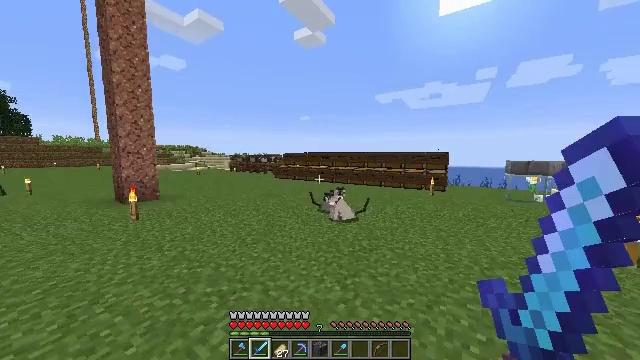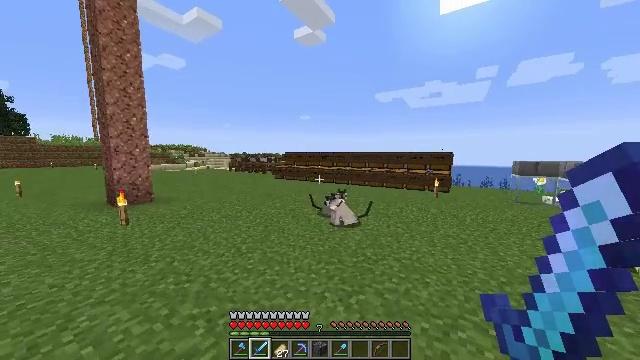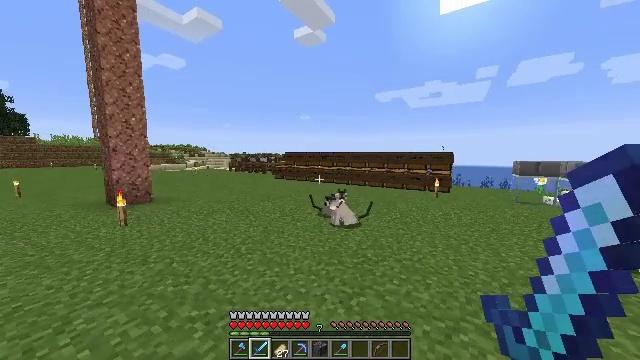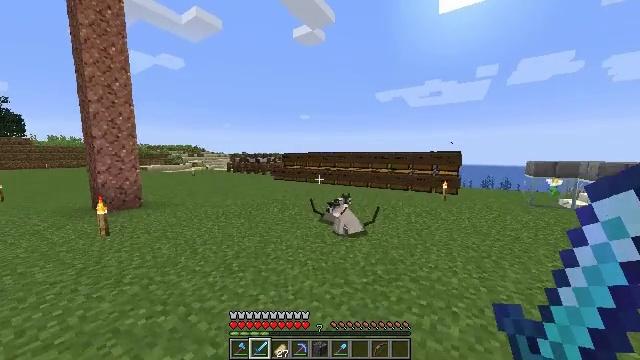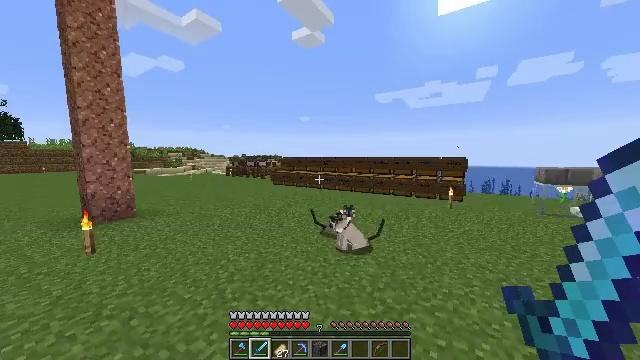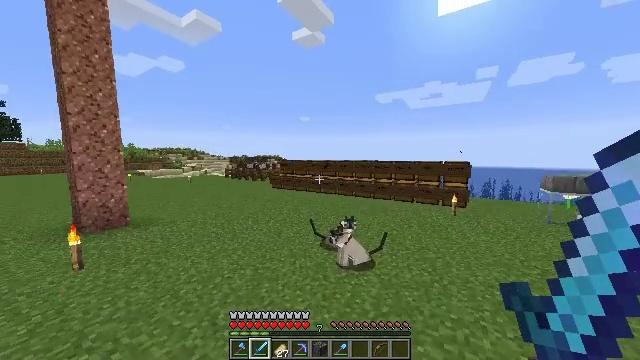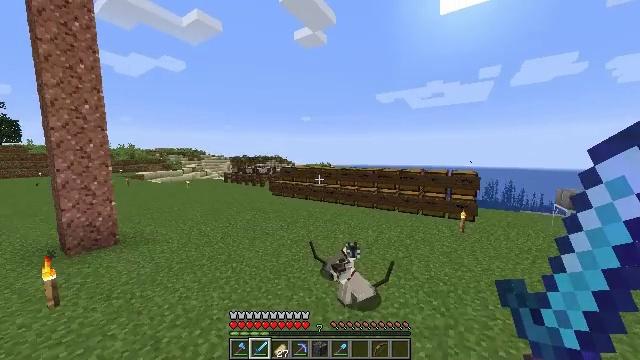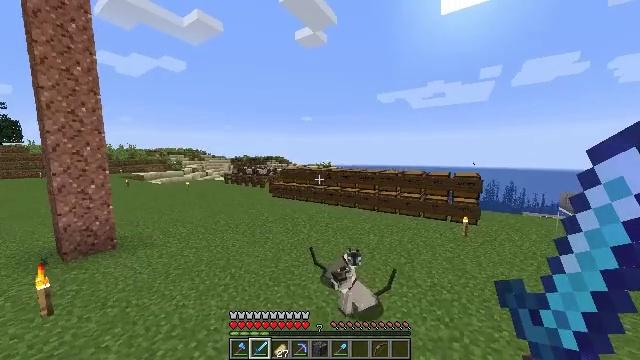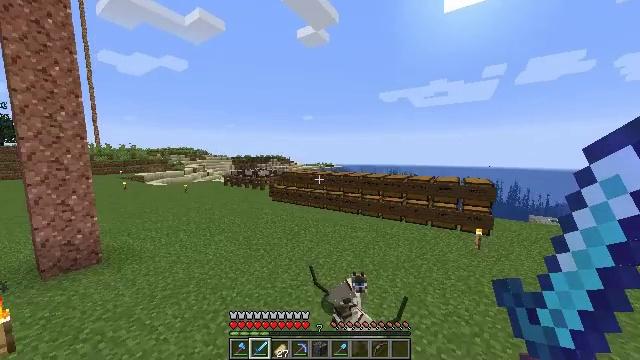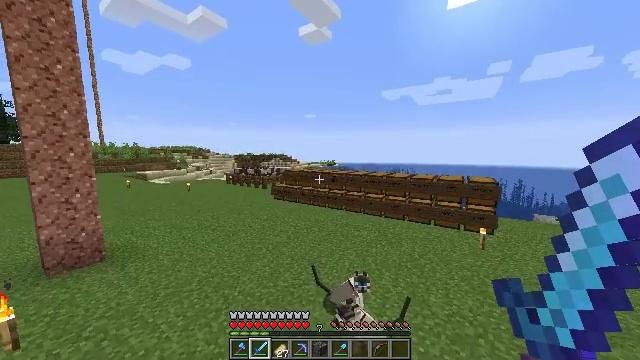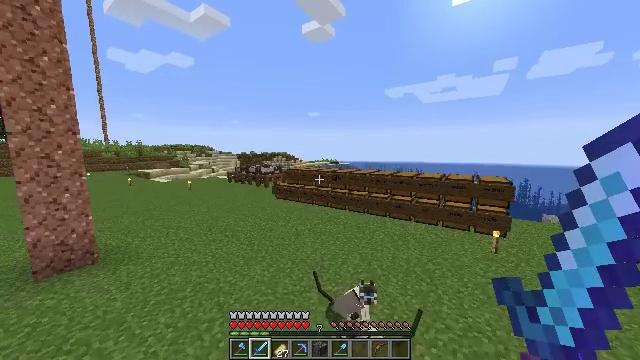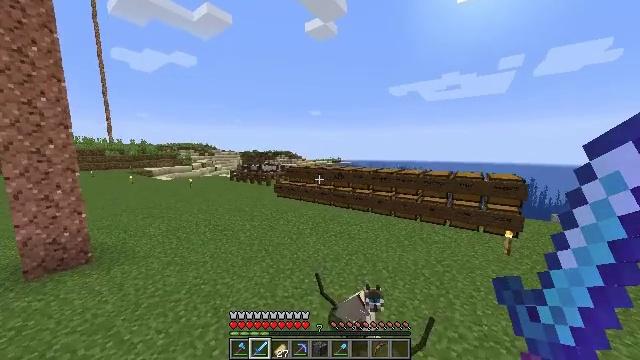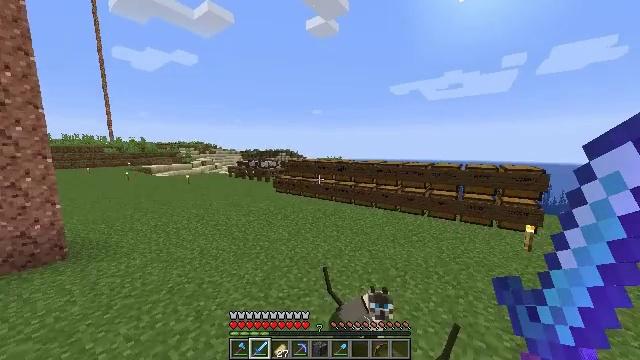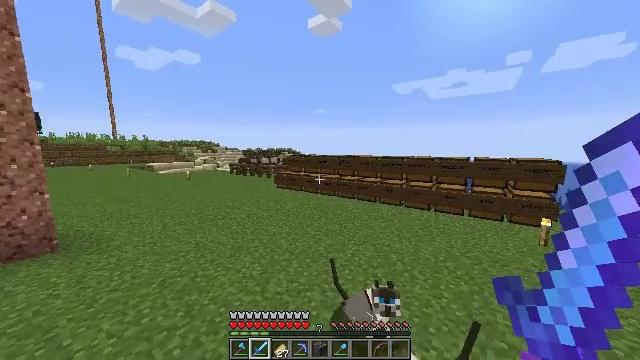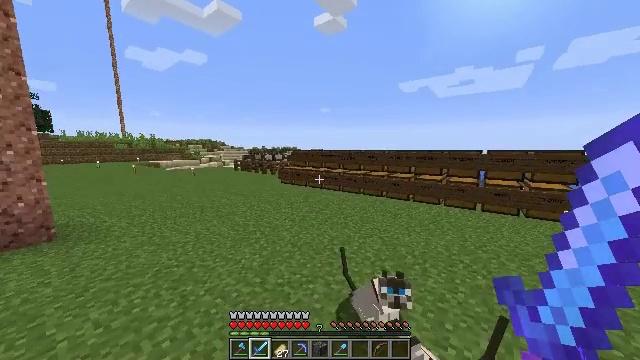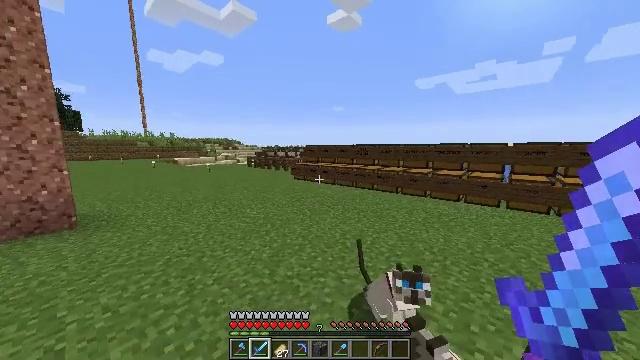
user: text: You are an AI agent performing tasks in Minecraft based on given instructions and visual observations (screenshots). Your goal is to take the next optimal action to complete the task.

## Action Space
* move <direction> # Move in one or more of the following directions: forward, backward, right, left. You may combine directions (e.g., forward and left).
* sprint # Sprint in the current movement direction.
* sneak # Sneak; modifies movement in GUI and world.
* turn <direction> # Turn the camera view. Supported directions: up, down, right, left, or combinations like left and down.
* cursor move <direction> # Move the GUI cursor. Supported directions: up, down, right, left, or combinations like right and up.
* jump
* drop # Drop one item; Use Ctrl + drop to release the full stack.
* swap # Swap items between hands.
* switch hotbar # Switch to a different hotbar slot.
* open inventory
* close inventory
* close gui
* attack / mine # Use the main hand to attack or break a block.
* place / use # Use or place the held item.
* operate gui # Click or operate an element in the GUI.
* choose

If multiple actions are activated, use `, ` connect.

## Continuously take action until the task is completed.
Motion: motion action
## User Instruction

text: Open the crafting table and craft an iron trapdoor with ingots.
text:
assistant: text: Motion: move forward
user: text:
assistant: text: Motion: move forward
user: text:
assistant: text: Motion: move forward
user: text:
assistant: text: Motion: move forward, jump
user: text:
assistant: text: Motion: move forward, jump
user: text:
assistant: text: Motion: move forward, jump
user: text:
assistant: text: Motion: move forward, jump
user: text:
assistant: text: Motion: move forward, jump
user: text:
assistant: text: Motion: move forward, jump
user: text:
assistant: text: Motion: move forward, jump
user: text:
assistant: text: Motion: move forward, jump
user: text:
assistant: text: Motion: move forward, jump
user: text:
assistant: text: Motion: move forward, jump
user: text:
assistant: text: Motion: move forward, sprint, turn left, jump
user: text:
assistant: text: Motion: move forward, sprint, turn left, jump
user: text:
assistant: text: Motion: move forward, sprint, turn left, jump
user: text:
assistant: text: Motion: move forward, sprint, turn left, jump
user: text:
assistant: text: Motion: move forward, sprint, turn left, jump
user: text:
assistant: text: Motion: move forward, jump
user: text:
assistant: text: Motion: move forward, jump
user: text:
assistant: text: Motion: move forward, jump
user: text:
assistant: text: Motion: move forward, jump
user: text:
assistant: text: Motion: move forward, jump
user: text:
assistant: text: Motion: move forward, jump
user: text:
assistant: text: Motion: move forward, jump
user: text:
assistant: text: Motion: move forward, sprint, jump
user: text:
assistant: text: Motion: move forward, sprint, jump
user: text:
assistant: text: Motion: move forward, sprint, jump
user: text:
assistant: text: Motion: move forward, sprint, jump
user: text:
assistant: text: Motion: move forward, jump